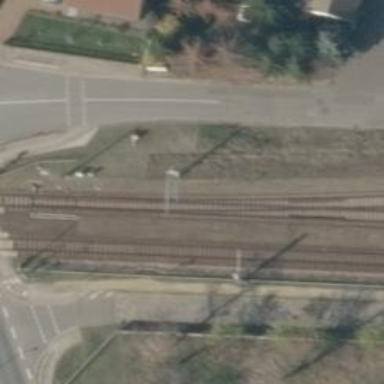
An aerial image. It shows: Railway signal.